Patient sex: M
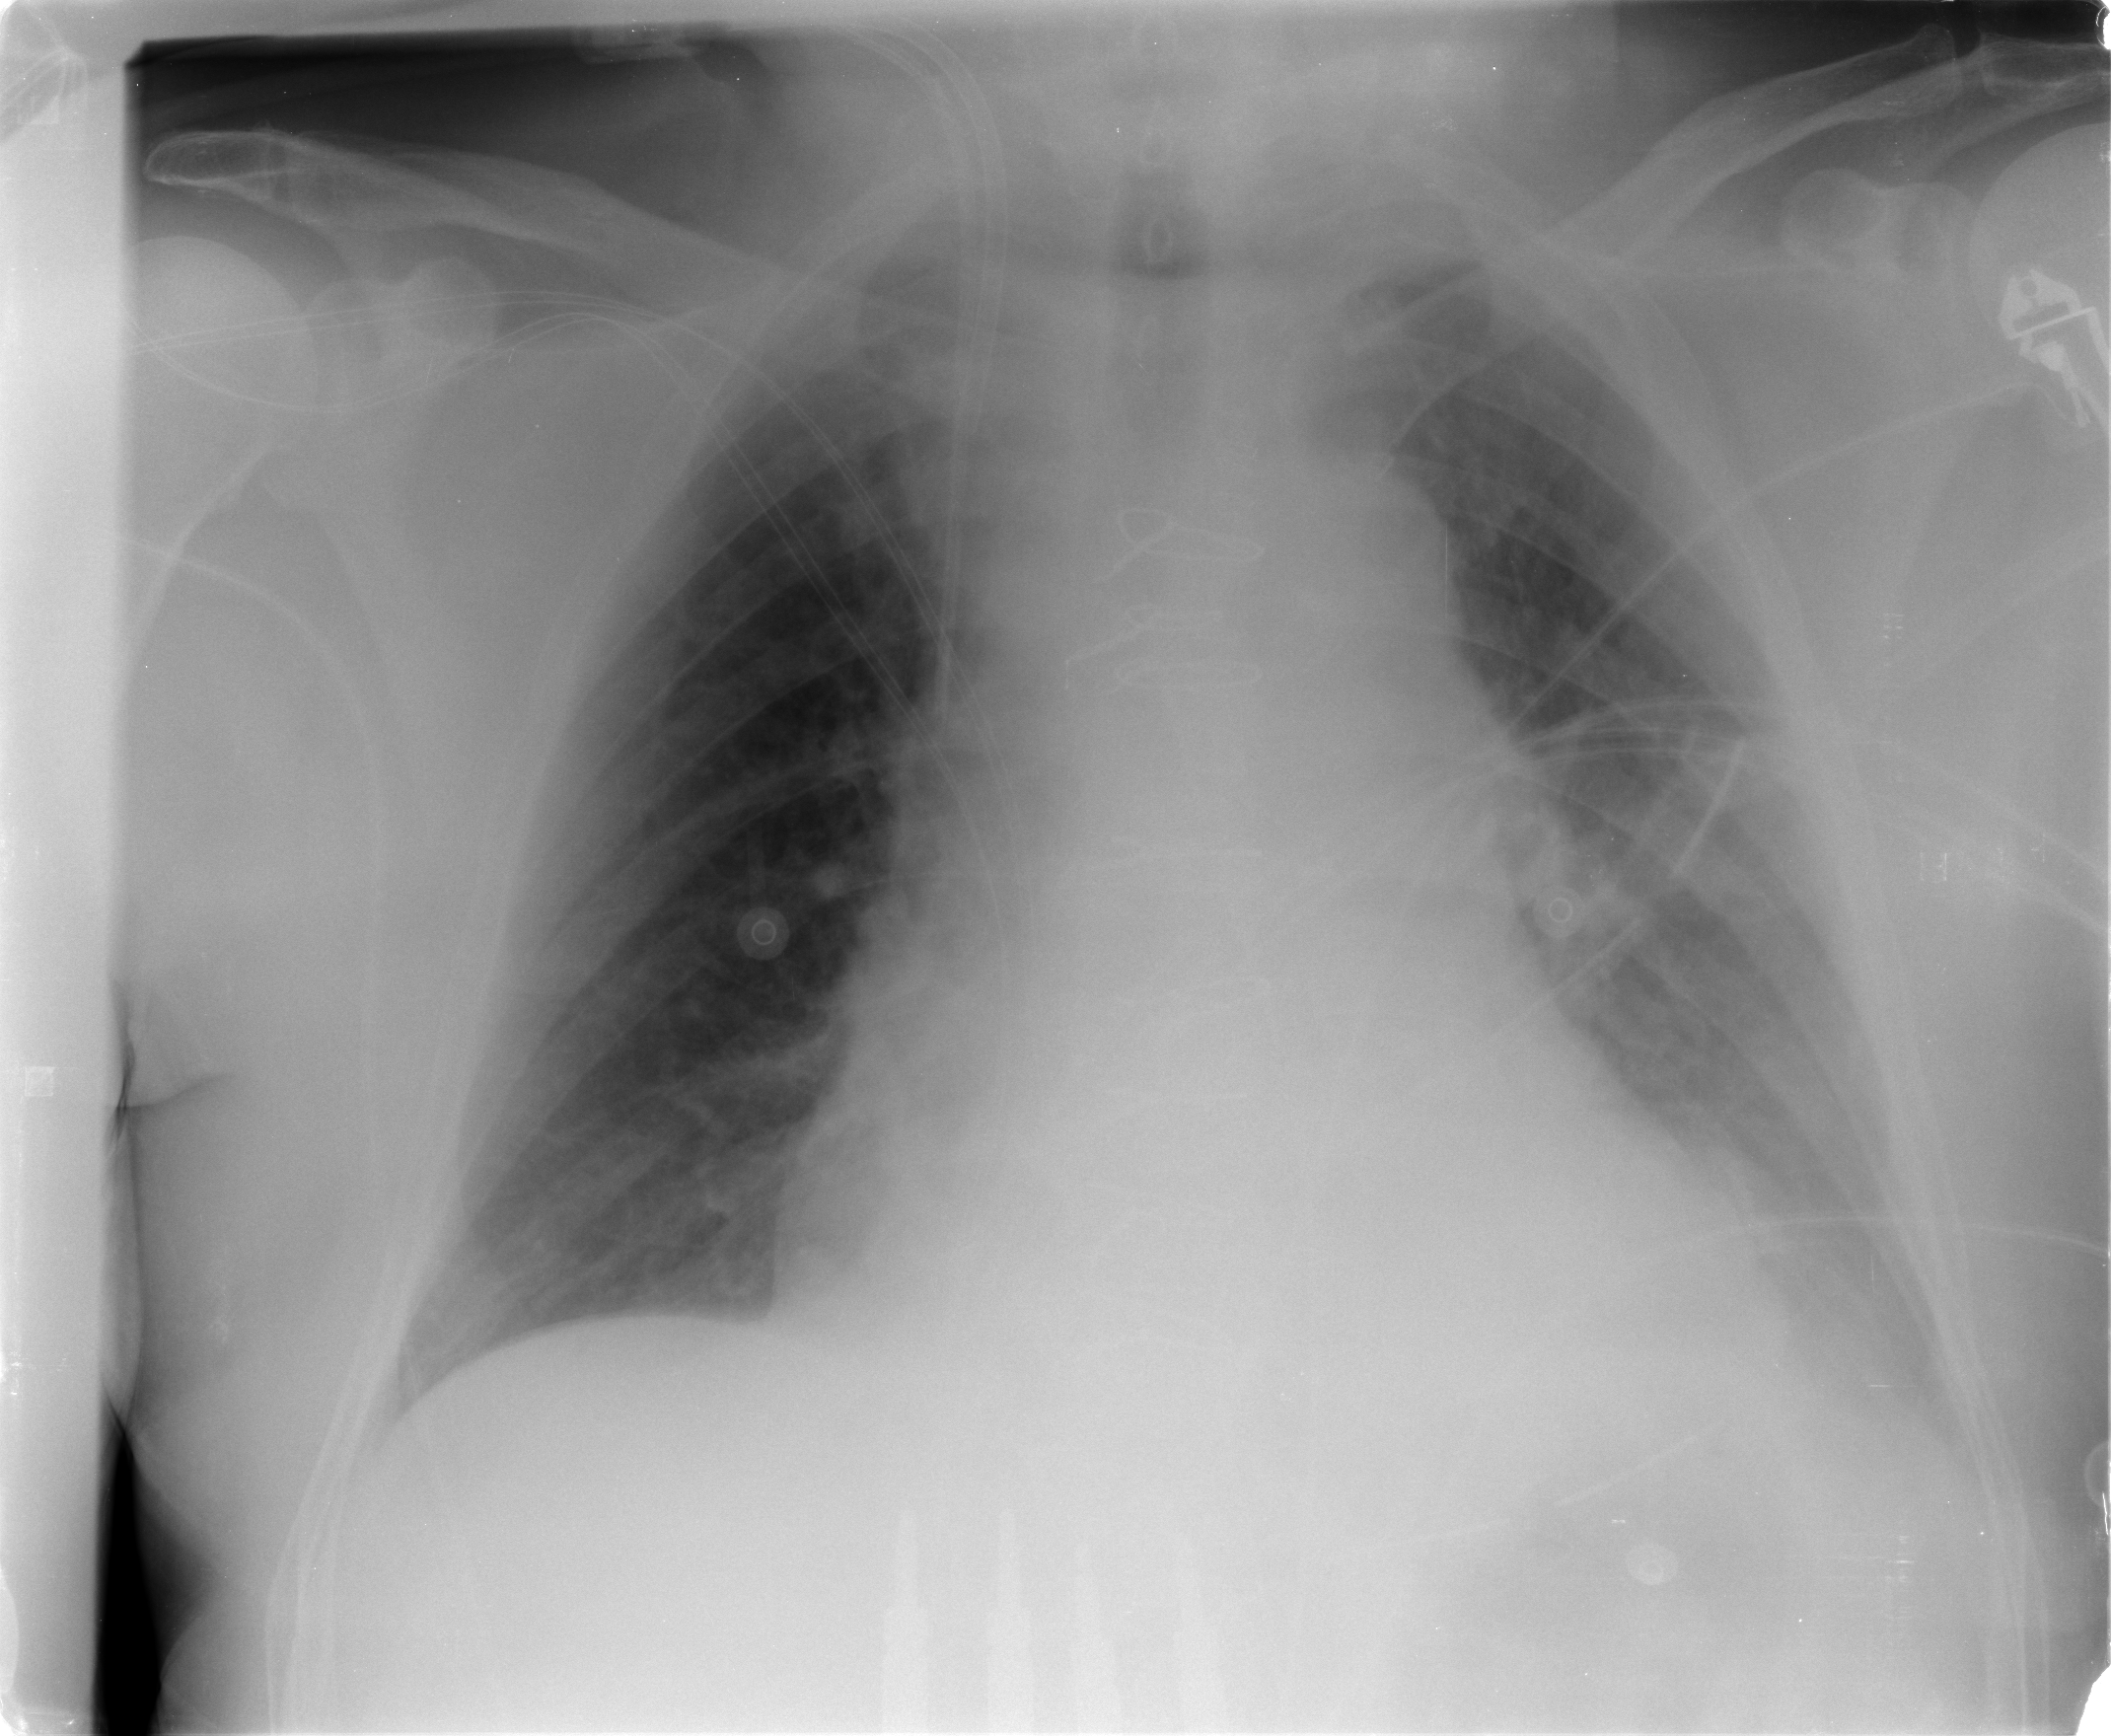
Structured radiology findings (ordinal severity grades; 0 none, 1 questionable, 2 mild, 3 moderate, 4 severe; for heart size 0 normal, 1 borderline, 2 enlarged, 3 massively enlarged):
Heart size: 2
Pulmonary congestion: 2
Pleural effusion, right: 0
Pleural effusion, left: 2
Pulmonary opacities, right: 0
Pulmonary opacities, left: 0
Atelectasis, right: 0
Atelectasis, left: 2